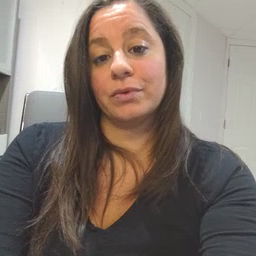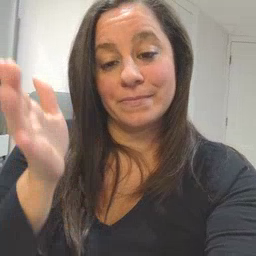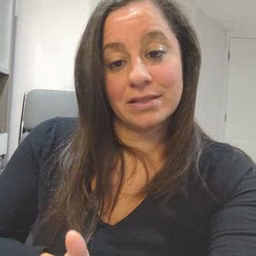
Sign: beside